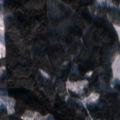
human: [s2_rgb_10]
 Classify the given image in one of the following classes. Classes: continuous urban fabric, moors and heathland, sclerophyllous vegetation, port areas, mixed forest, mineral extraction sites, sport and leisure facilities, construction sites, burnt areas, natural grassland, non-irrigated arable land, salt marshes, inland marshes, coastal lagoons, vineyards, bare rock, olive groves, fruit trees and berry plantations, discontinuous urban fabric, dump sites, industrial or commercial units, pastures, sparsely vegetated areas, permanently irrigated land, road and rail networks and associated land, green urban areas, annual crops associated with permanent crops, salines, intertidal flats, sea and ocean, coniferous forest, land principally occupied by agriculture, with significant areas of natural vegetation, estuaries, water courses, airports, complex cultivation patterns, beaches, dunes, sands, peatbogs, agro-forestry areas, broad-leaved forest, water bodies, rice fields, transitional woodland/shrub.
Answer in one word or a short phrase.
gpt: coniferous forest, mixed forest, transitional woodland/shrub